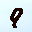
Label: 9